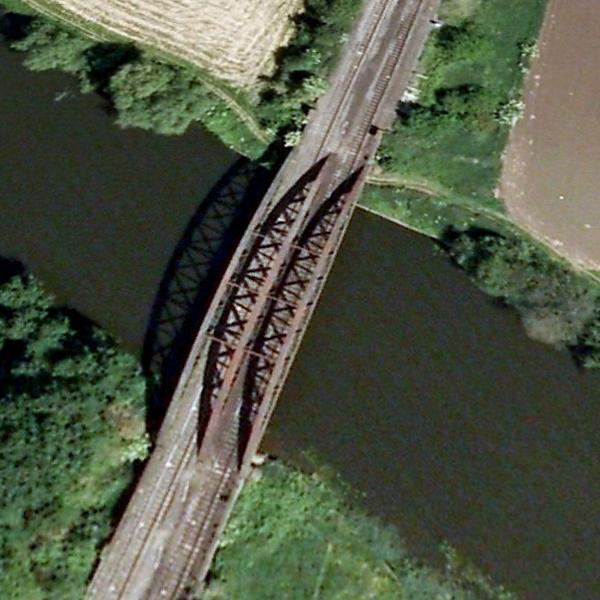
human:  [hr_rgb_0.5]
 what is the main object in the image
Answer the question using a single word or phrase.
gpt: bridge